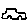
Label: car